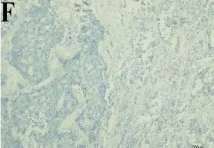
Pathological morphology and immunohistochemical results. Negative expression of CgA (x100).
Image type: pathology (immunostaining)